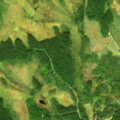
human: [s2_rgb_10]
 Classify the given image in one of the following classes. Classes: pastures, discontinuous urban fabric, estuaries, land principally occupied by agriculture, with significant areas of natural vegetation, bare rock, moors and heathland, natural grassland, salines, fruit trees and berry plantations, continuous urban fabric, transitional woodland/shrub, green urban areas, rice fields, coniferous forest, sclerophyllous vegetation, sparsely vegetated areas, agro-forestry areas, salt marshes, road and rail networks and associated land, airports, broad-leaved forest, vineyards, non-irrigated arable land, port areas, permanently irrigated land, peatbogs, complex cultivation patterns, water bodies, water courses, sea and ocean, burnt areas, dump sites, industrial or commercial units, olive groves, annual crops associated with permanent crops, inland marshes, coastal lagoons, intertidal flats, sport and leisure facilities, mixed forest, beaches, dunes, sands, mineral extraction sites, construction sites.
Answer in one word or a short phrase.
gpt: coniferous forest, mixed forest, transitional woodland/shrub, peatbogs